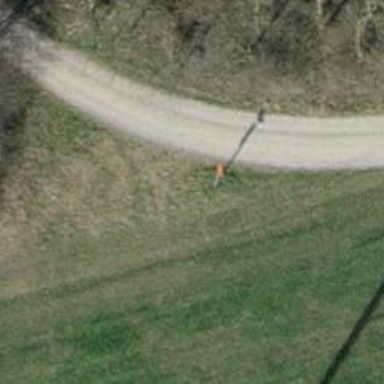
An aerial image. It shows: Pipeline marker.